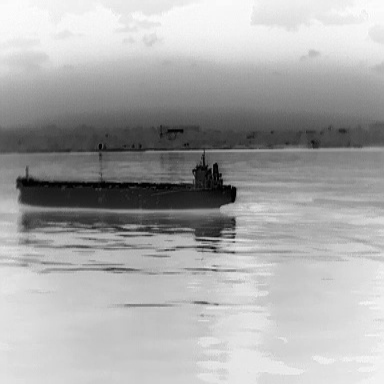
There is a liner in the infrared image.